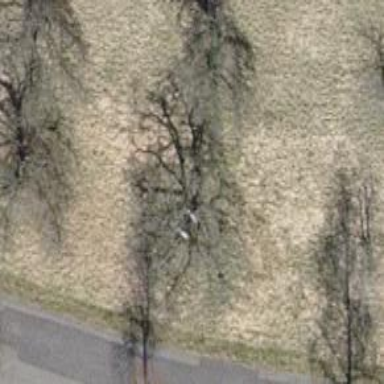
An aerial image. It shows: Urban area featuring tree as natural element.